Question: Whenever I debug my program, I sometimes get several errors asking me to insert a disk into Drive E and Drive F. This seems to be something to do with VS looking for the source of Third Party components which were originally developed on these drives, for example

If I keep pressing cancel, then my debugging session continues, but it is rather annoying. How do I stop this happening?
Note, I am trying to debug these libraries, and I have '' ticked under Options/Debugging.
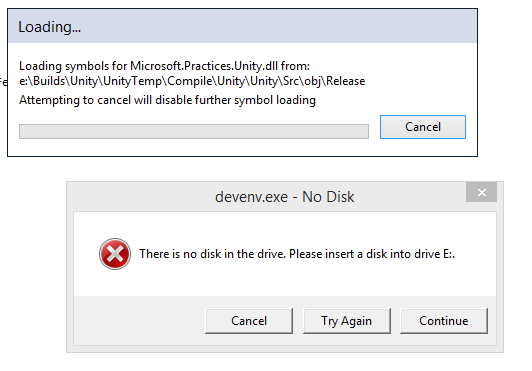
Answer: These DLLs were built on a Microsoft build server in Redmond, Washington State. Microsoft normally configures these build servers to find their source code on the F: drive. The .NET Framework assemblies for example were built from f:\dd, "dd" is DevDiv, the group at Microsoft that is responsible for developer tools. Inside the DLL, there can be a section that contains the location of the PDB file for the DLL at the time the DLL was built.
Unity is produced by another group at Microsoft, called "Patterns and Practices". Notable for using fairly poor practices. That section in the DLL that contains the PDB location should be stripped, as it is for normal .NET Framework assemblies. You can tell from the message that they don't use the normal build servers that DevDiv uses.
So you are seeing the content of that section, e:\Builds was where the source code for Unity was originally located. So that's where the debugger will look first to find the PDB again. Of course it isn't going to find it, you are not debugging your code on that build server :) That normally doesn't cause any trouble, the debugger quickly finds out that the PDB isn't there and continues searching. First looking in the symbol cache, downloading the PDB from the symbol server next.
Unfortunately on your machine, the E: drive in fact exists. But it is in limbo, the drive letter exists but it isn't actually mapped to a functional drive. The most common cause is you previously having mapped that drive to a network share but the network connection no longer being functional. Or a flash drive that wasn't properly dismounted. So Windows steps in when it sees a program trying to access the drive and generates a low-level prompt to give you an opportunity to re-establish the drive connection. It is the GUI version of the notorious MS-Dos <URL> prompt.
You don't want this of course. So just disable the drive so Windows leaves you in peace. Click the "Computer" shortcut on your desktop, right-click the E: drive and select (I forget the exact command) Disconnect or Disable so the drive disappears.
In case this was originally a mapped network drive, the best practice is to follow the Windows recommendation, it maps drives from the bottom up, starting at the Z: drive. If the drive letter had another source (I think some machines map the card readers to that drive letter) then follow up at superuser.com to find out how to get rid of these non-functional drive mappings. They can probably also tell you if there's a way to get rid of this prompt completely, there ought to be one.